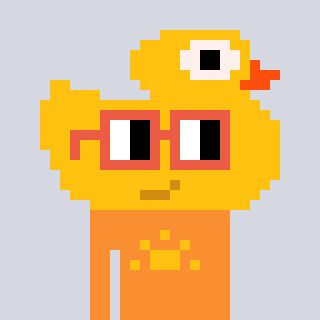
a pixel art character with square orange glasses, a ducky-shaped head and a orange-colored body on a cool background